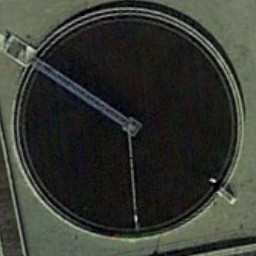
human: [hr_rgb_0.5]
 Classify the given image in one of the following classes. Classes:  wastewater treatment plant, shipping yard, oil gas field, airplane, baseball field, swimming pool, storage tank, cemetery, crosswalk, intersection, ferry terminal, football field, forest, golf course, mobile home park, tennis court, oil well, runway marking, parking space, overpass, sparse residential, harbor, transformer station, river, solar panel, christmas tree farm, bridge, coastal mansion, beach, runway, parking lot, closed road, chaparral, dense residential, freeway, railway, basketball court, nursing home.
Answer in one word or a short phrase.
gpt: wastewater treatment plant